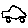
Label: car